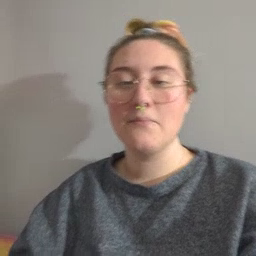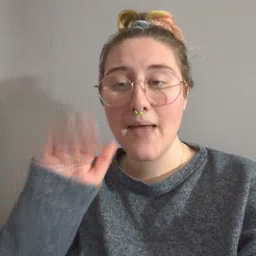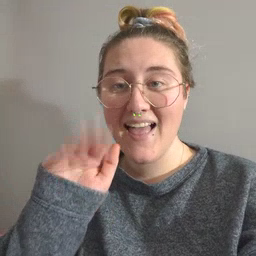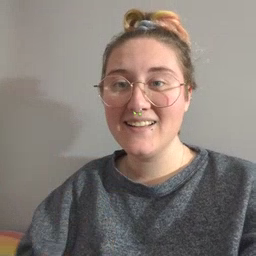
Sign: bye